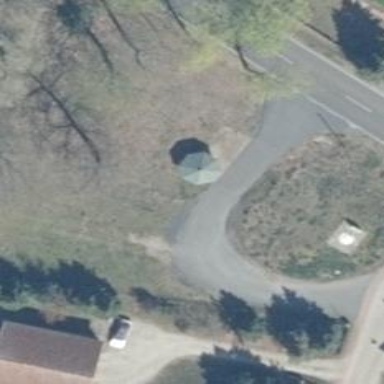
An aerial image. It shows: Shelter for public transport.